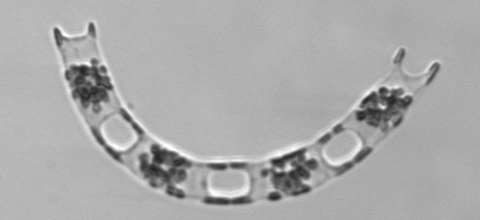
Label: Eucampia